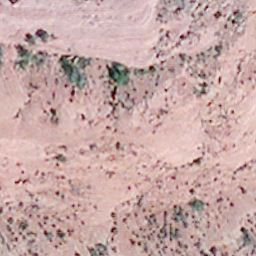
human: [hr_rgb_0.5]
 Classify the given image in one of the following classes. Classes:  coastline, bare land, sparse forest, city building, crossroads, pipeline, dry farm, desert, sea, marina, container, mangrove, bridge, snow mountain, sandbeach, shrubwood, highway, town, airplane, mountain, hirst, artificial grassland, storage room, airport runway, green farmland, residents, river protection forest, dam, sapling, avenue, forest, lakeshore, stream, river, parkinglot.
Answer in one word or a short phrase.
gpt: bare land